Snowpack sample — Snodgrass Mountain, Crested Butte, Colorado (2/4/25, 12:06 PM MST)
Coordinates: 38.923, -106.968
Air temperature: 35 °F
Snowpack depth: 80 cm
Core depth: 50 cm
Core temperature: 30.2 °F
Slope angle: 14°, slope face: 78°
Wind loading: low
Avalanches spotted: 0
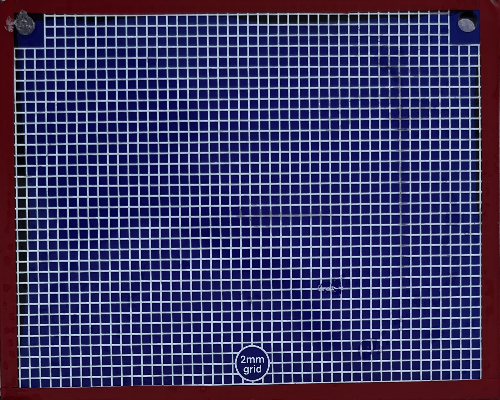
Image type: profile
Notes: No avalanches nearby, unusually warm weather for the last month reported by residents, Collected 25 yards from treeline